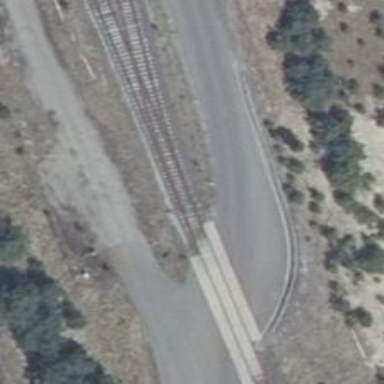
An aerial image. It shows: Railway switch.